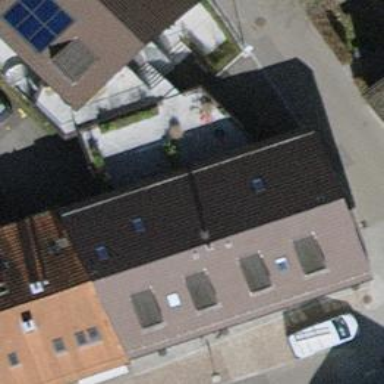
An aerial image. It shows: View of roof of building.